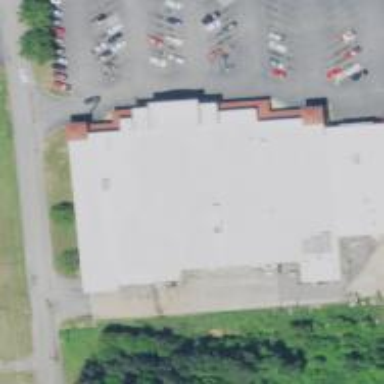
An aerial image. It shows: Supermarket.